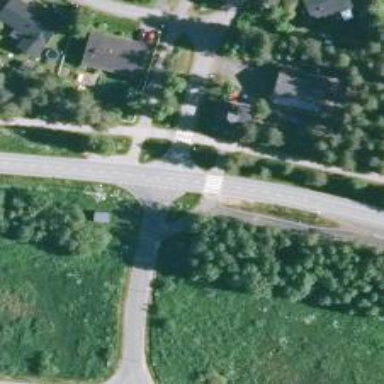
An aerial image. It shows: Crossing on the road.